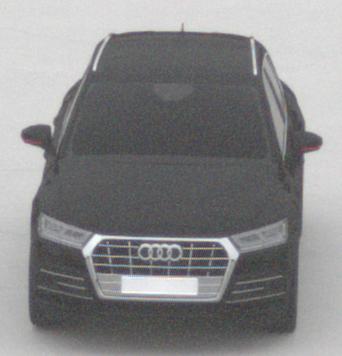
Make: Audi
Model: Q5 45 TFSI
Detailed model: Q5 (FY)
Model produced from: 2019/01
Model produced until: 2019/05
Doors: 5
Color: black
Road condition: dry road
Daytime: midday
Contrast: low contrast